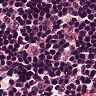
Metastatic tissue present: no